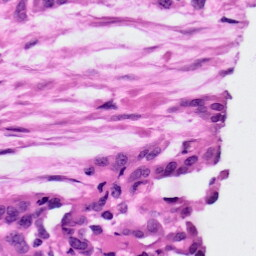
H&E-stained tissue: Ovarian